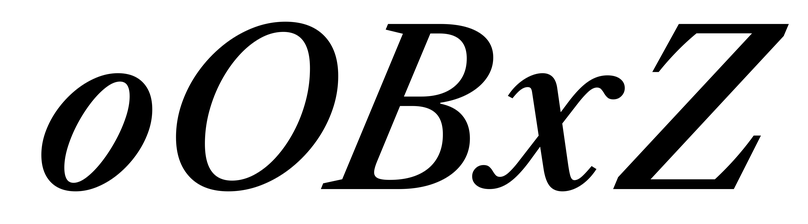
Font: LibreCaslonText-Italic_Medium_Italic